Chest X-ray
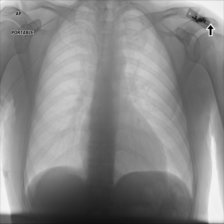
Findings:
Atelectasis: negative
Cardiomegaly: negative
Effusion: negative
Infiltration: negative
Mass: negative
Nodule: negative
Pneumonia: negative
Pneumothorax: negative
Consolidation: negative
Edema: negative
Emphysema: negative
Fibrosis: negative
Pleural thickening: negative
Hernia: negative